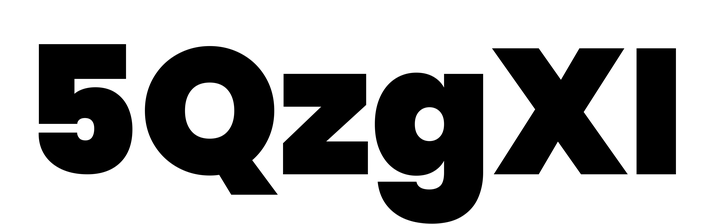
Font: Poppins-Black